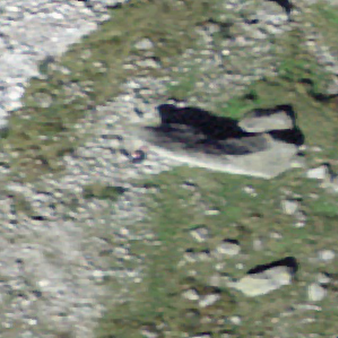
Label: bouldering_area